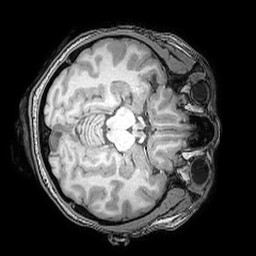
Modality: T1w
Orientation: axial
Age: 36
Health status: ill
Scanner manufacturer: philips
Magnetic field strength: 3 T
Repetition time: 0.007 s
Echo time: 0.0035 s